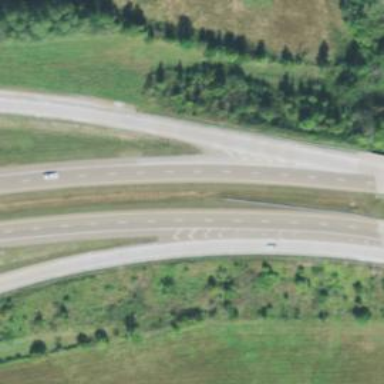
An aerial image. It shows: Asphalt motorway.